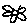
Label: flower